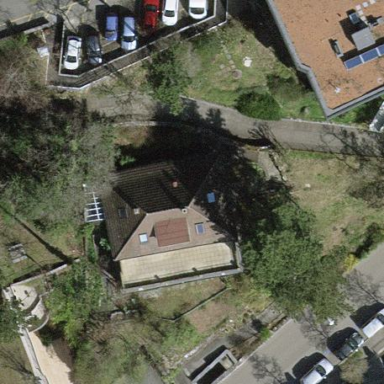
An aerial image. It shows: Semidetached house.